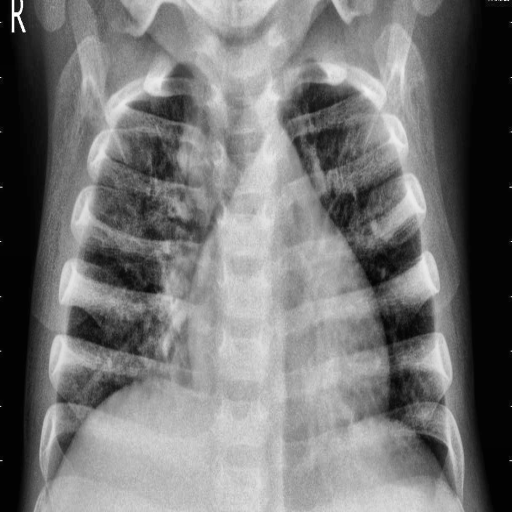
Finding: PNEUMONIA